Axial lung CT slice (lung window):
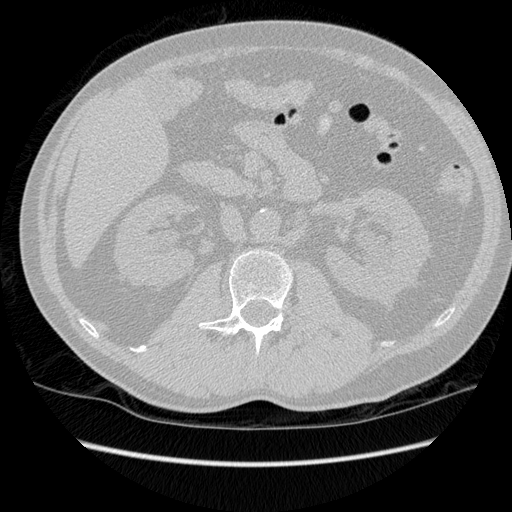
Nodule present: no